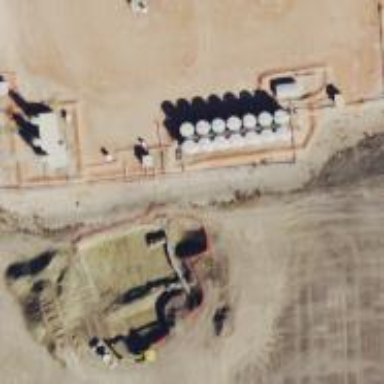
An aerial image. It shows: Storage tank with man-made structure.